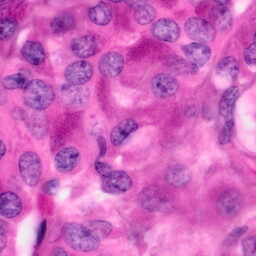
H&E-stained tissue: Pancreatic